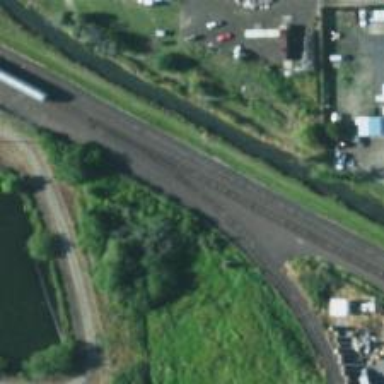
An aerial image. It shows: Railway siding for service.